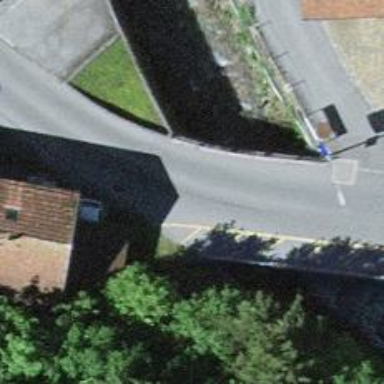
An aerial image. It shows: Residential road with asphalt surface. There is bridge on the road with sidewalk on the left side.